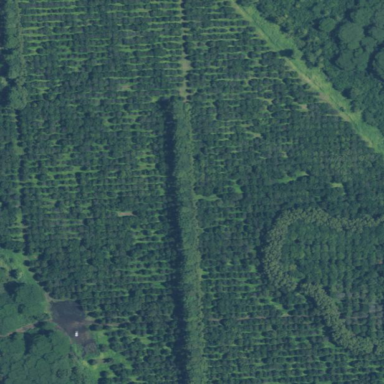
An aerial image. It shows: Orchard filled with macadamia trees.